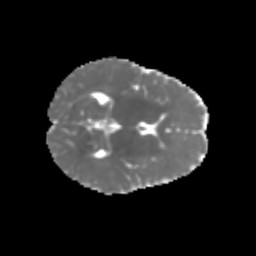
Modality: MD
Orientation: axial
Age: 7
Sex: male
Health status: healthy